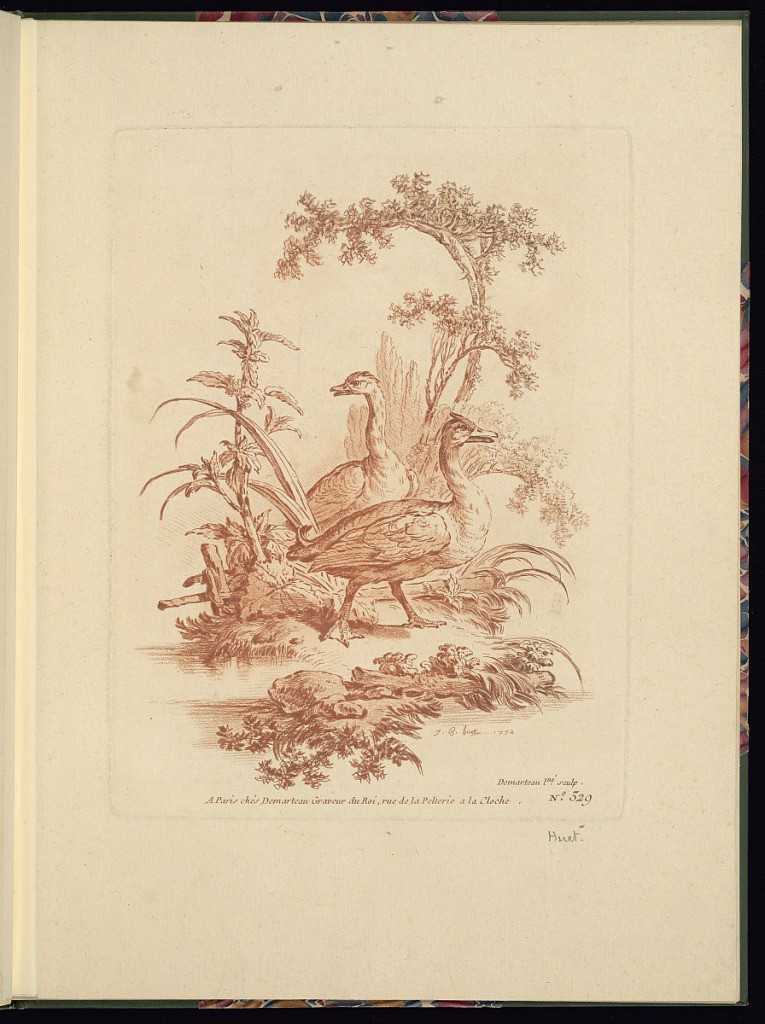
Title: Two Ducks in a Landscape
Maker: Jean-Baptiste Huët, French, 1745–1811
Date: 1772
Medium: Etching and engraving (crayon manner) in red ink on paper
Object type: Print
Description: Two ducks in a landscape with trees, foliage, and water. The plate is signed, dated, and numbered.